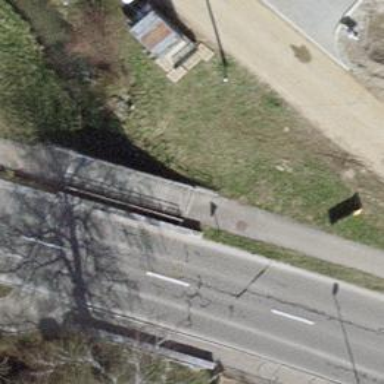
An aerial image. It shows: Sidewalk.